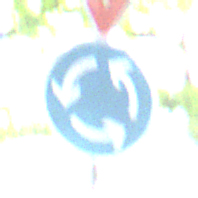
Verkehrszeichen: Kreisverkehr
Zusatzzeichen oben: VorfahrtGewaehren
Umgebung: Outdoor, RoadRail
Tageszeit: MorningAfternoon
Wetter: Clear
Licht: Natural
Jahreszeit: NotSpecified
Kontrast: LowContrast